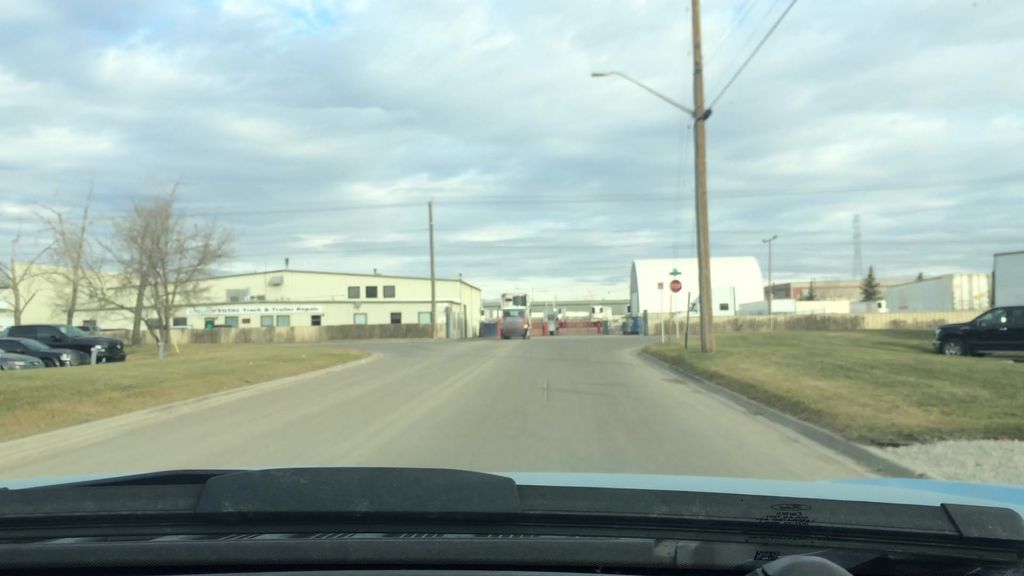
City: calgary